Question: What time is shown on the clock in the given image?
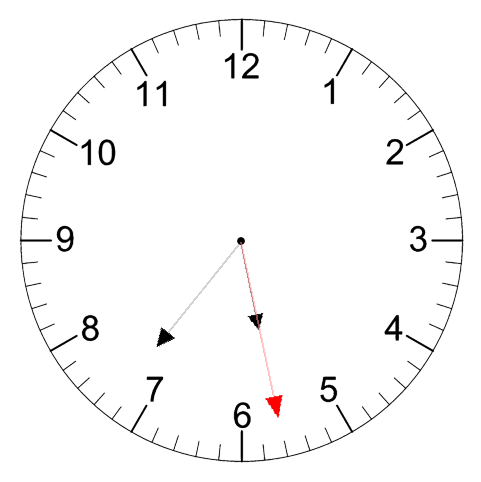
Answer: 05:36:28